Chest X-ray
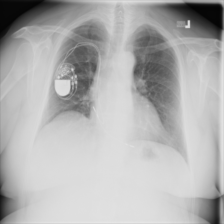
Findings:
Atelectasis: negative
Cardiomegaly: negative
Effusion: negative
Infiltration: negative
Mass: negative
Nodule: negative
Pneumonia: negative
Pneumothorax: negative
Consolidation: negative
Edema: negative
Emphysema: negative
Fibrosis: negative
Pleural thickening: negative
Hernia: negative